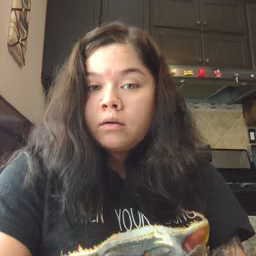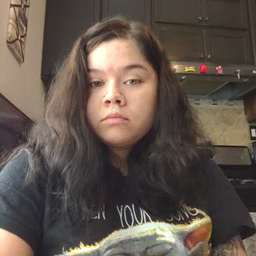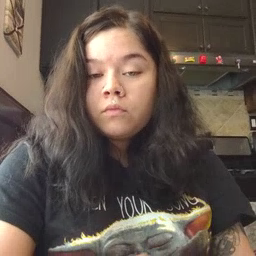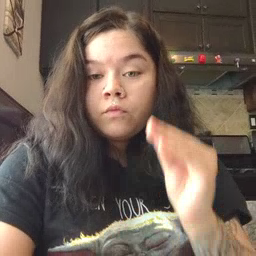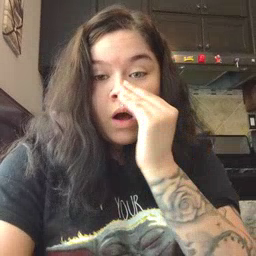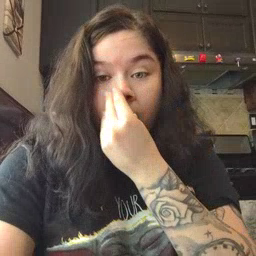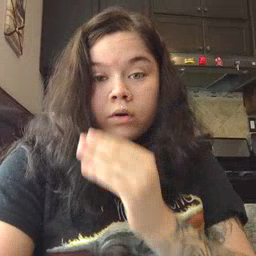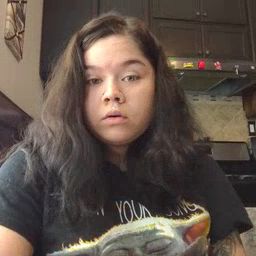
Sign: flower